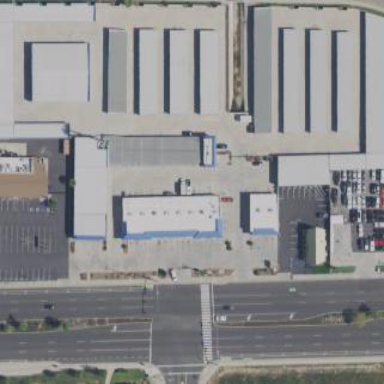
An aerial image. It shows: Storage rental shop.